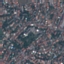
Land use / land cover class: Residential